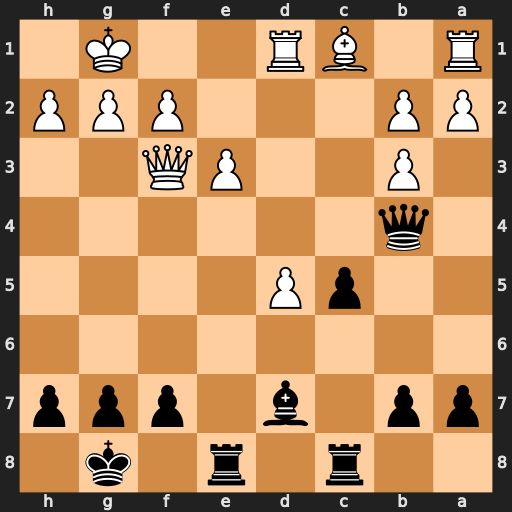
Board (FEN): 2r1r1k1/pp1b1ppp/8/2pP4/1q6/1P2PQ2/PP3PPP/R1BR2K1
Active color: b
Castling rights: -
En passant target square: -
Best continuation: Bg4 a3 Bxf3 axb4 Bxd1